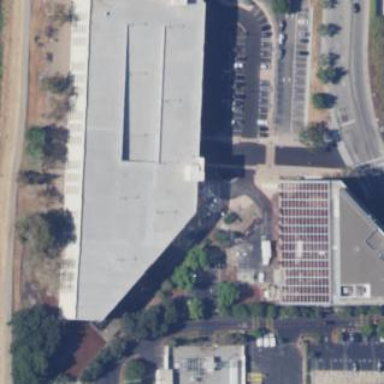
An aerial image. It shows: Multi-storey parking building with paved surface.